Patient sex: F
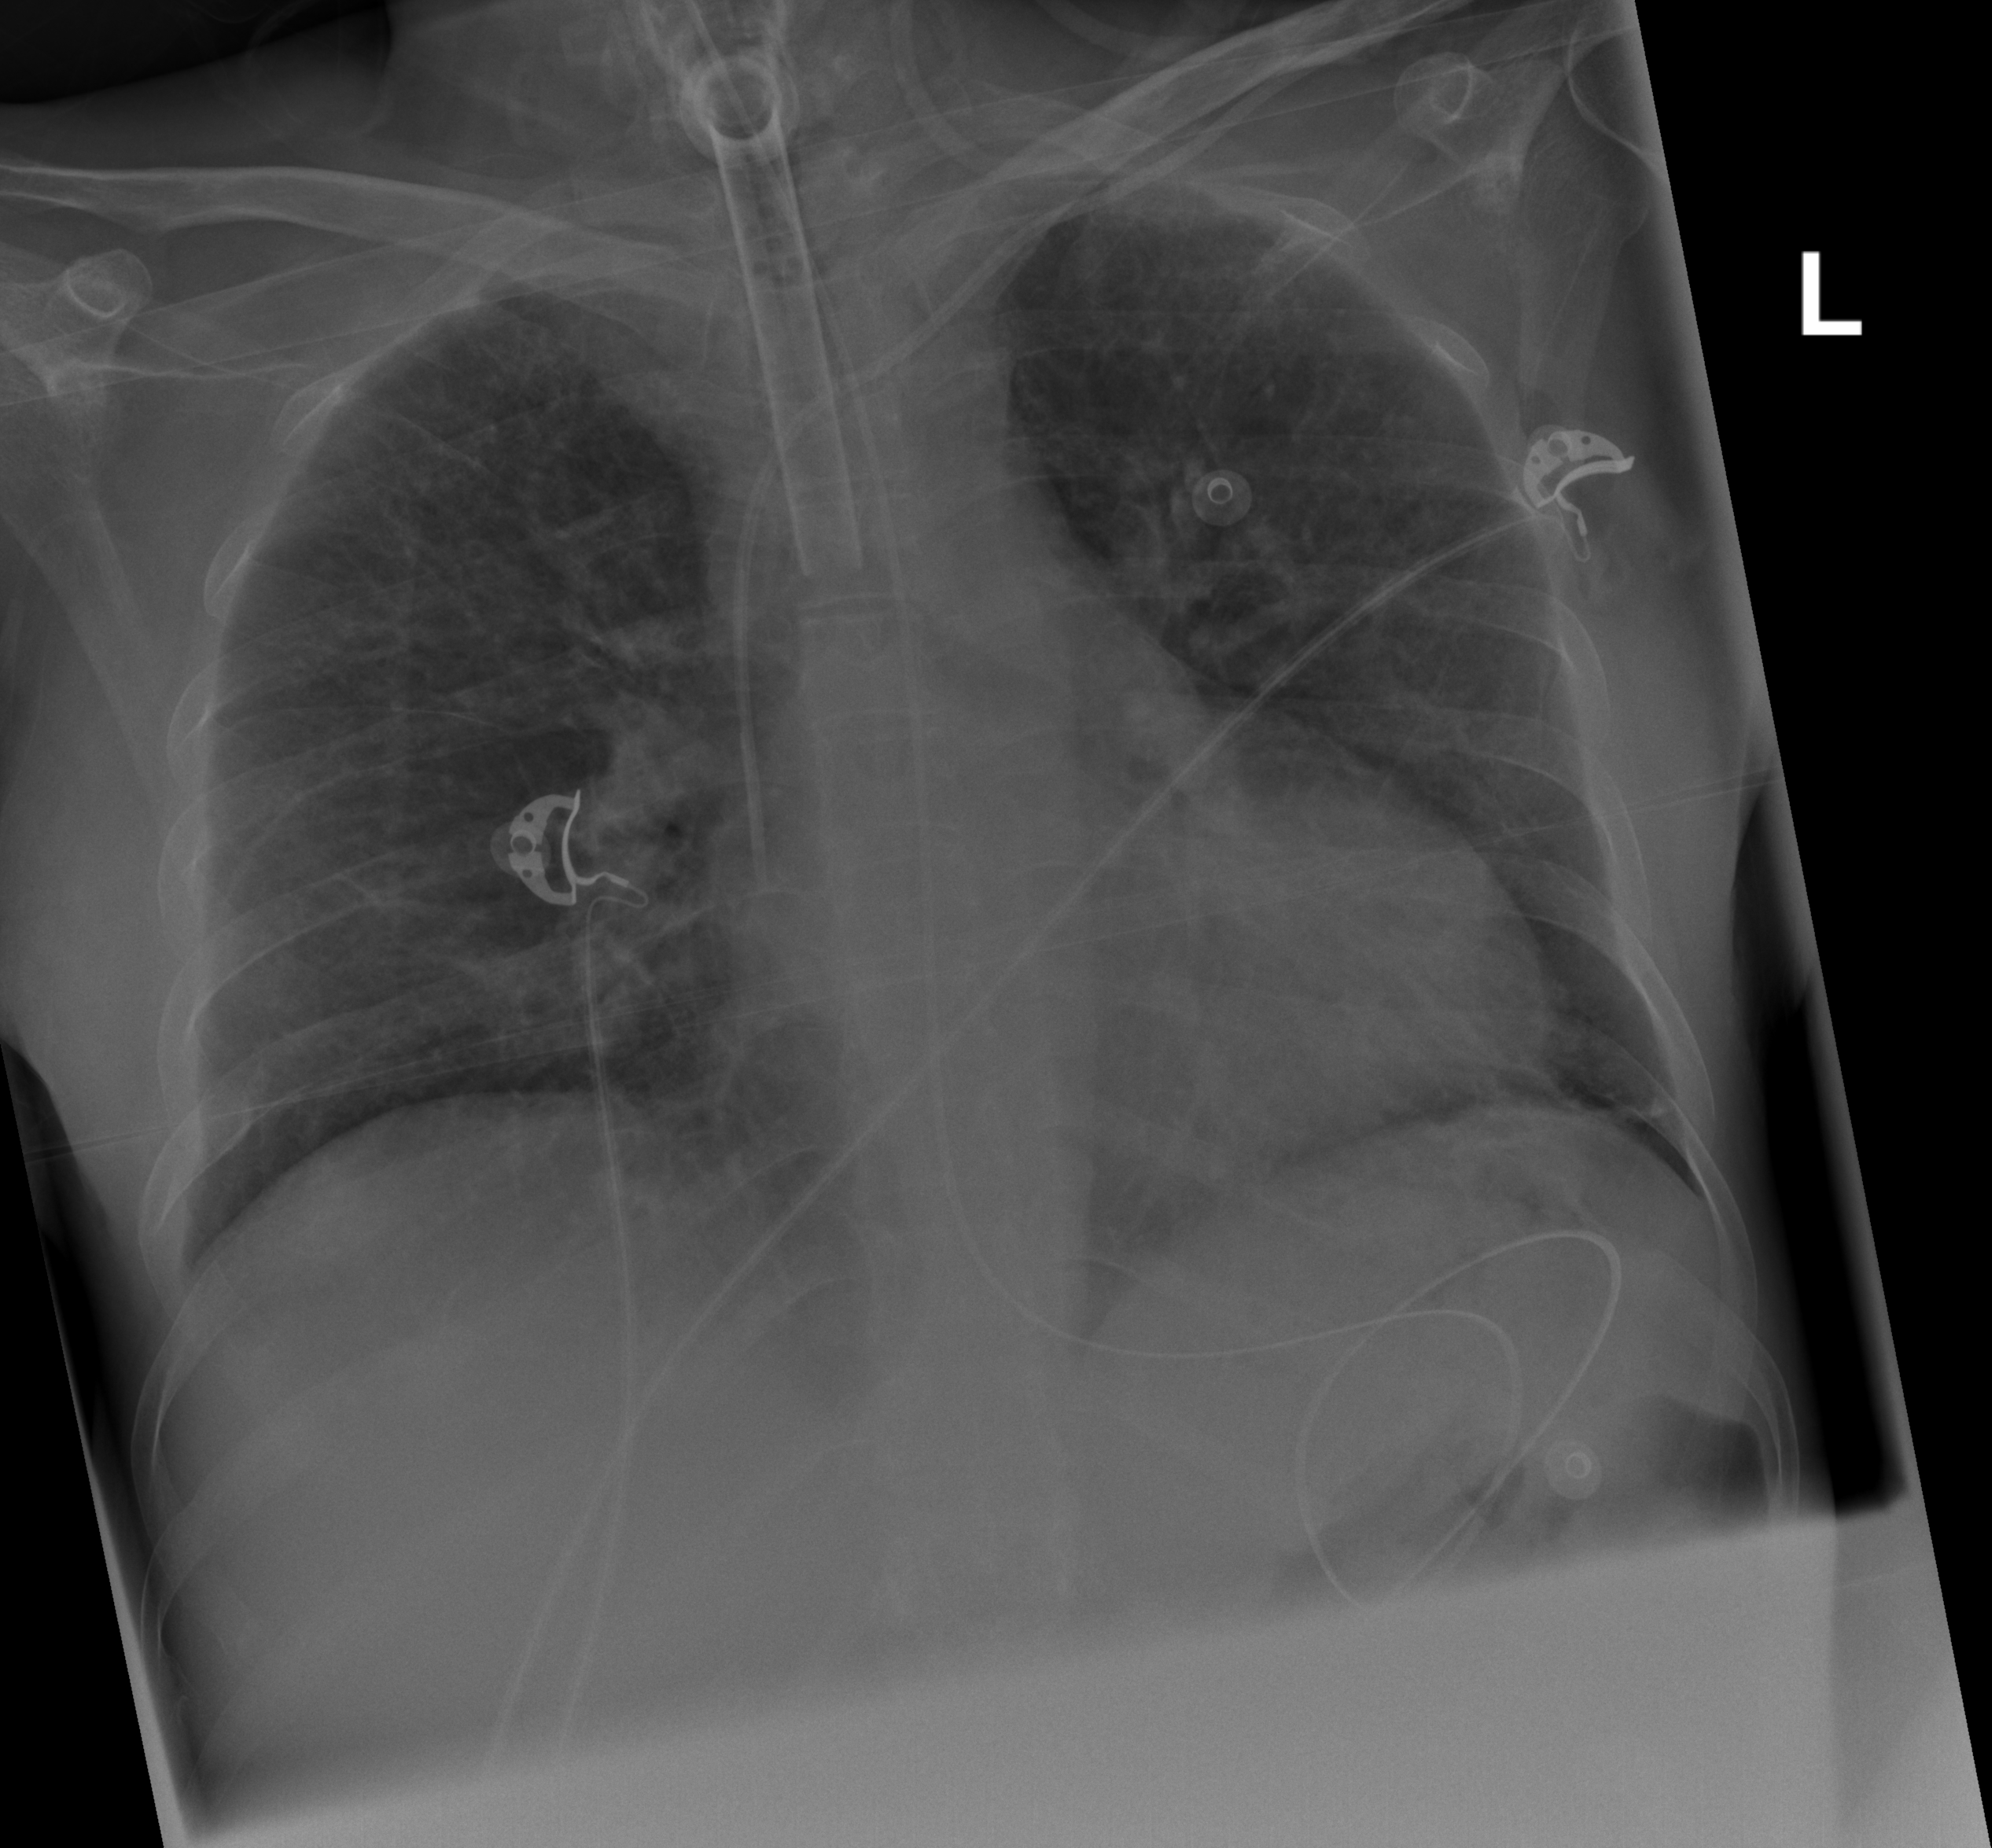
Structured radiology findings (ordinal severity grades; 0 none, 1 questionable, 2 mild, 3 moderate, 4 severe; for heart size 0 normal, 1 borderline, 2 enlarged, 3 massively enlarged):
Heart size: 2
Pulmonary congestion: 0
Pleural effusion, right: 0
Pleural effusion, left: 0
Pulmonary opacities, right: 0
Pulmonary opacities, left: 0
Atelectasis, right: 0
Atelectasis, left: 1